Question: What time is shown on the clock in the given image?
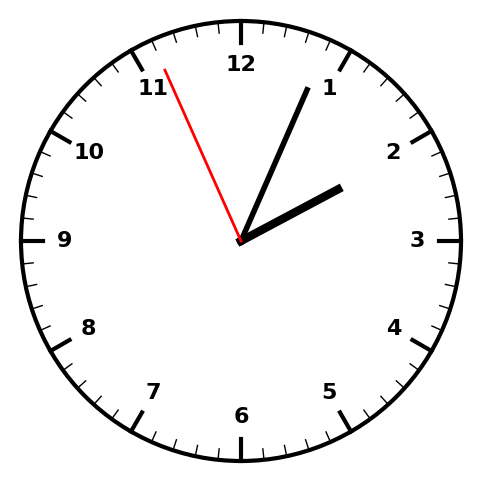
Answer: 02:03:56